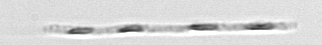
Label: Leptocylindrus